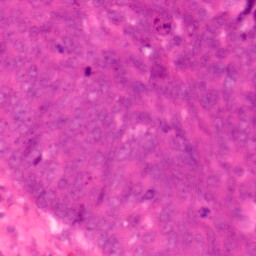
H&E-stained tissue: Colon